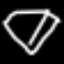
Label: diamond